Question: I'm using npm to install dependencies. After I have installed those, I want to share my project with someone who is not technical, and doesn't have npm, so I want to ship the node_modules inside the app.
However, because node nests the dependencies, it creates a file that has a very long path (217 characters)
'''
node_modules\express
ode_modules\connect
ode_modules\multiparty
ode_modules
eadable-stream
ode_modules\string_decoderuild
ode_modules\cheerio
ode_modules\htmlparser2
ode_modules\domhandler est\cases-unescaped_in_script.json
'''
The problem (on windows) is that when the end users tries to copy/paste the folder with too long filenames, he gets the following error:

Is it for example possible to tell npm to install the dependencies in a folder called 'nm'
, so that the problem would more likely not appear.
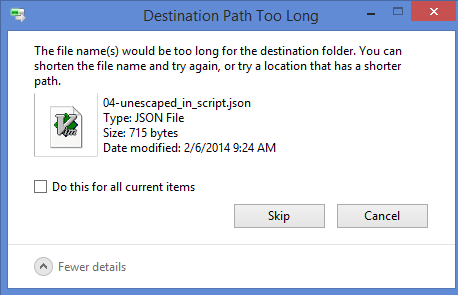
Answer: To circumvent the problem, I would try:
1. Mapping the path to a virtual drive. If it's a network-shared folder, you can use "Tools->Map Network drive", if not, you can use the "subst" command. More info here: http://www.makeuseof.com/tag/how-to-map-a-local-windows-folder-to-a-drive-letter/
2. Since the problem is just copying a set of folder, why not try Robocopy? It has support for longer filepaths than the native Windows Explorer.